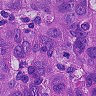
Metastatic tissue present: yes